Interaction volume radius: 5 \u00c5
Interaction volume height: 20 \u00c5
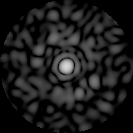
Disorder parameter: 0.8746